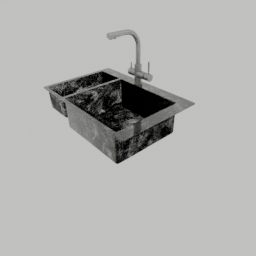
Label: appliances